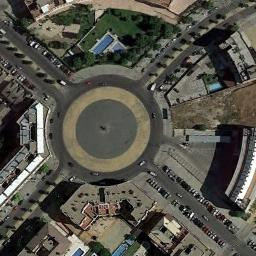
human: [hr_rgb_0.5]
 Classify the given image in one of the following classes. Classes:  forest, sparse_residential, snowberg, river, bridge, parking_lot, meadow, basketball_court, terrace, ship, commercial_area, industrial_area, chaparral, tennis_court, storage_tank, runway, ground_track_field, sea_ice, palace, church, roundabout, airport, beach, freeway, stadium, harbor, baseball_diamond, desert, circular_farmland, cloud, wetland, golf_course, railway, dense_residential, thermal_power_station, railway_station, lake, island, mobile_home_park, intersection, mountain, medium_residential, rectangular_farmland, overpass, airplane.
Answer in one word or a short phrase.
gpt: roundabout